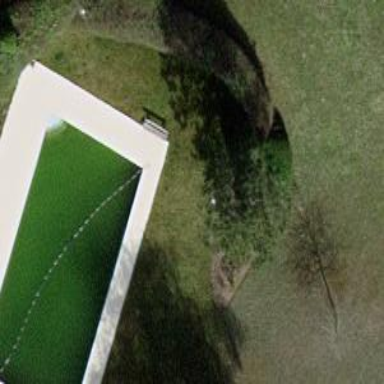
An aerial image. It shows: Swimming pool located in leisure land.